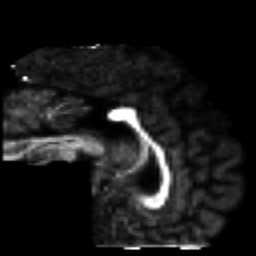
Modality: FA
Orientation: sagittal
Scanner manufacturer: ge
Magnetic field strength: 3 T
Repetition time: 7.98 s
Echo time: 0.0701 s